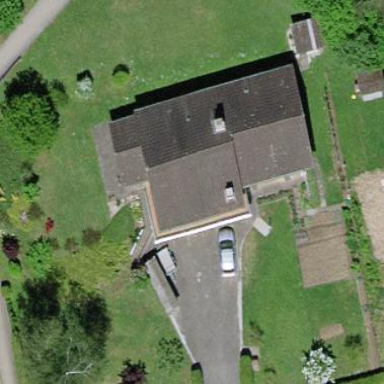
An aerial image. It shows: Simple house.